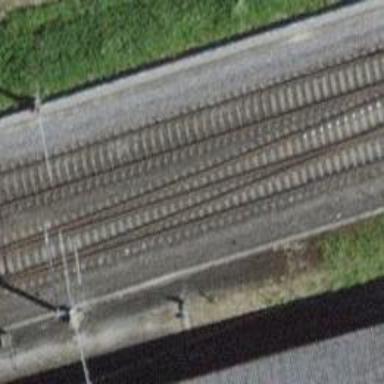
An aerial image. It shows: Railway siding with one electrified track and contact line.